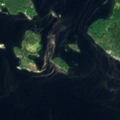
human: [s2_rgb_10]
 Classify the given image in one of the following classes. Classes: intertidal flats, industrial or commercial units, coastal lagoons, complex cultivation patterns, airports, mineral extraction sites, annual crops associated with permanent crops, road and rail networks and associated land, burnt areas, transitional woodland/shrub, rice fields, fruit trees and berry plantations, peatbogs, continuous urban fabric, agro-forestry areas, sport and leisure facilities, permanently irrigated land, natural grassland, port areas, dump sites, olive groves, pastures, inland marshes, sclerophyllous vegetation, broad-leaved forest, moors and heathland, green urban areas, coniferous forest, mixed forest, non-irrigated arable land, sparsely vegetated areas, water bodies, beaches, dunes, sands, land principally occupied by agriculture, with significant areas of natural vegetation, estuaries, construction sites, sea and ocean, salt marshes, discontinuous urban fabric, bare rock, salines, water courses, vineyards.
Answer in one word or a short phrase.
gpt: coniferous forest, water bodies